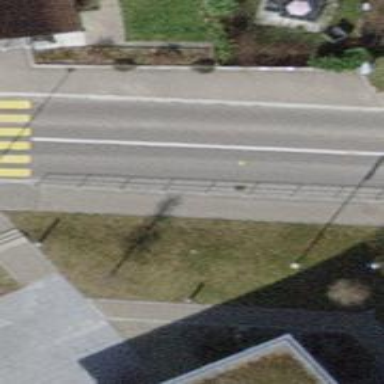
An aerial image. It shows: Public transport stop position.